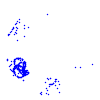
Particle: proton